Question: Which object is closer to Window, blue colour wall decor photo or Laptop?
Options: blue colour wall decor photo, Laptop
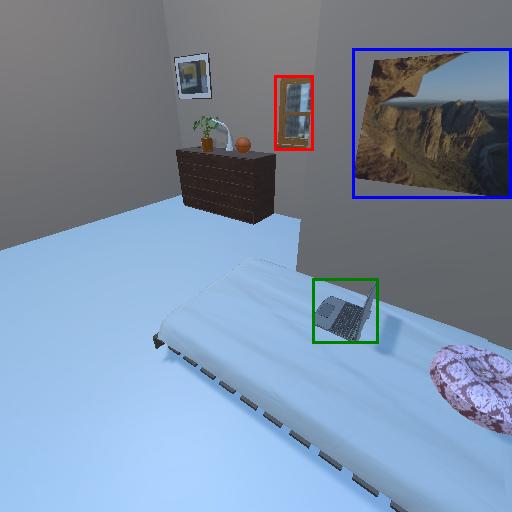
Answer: blue colour wall decor photo